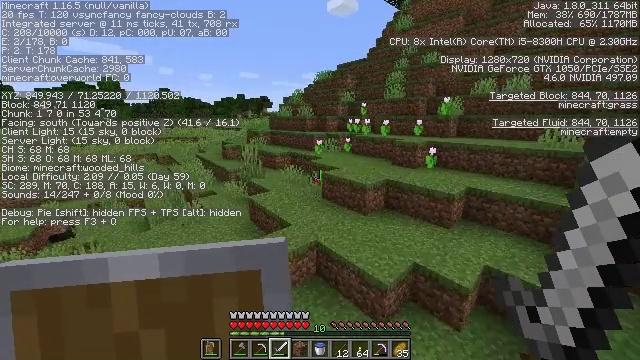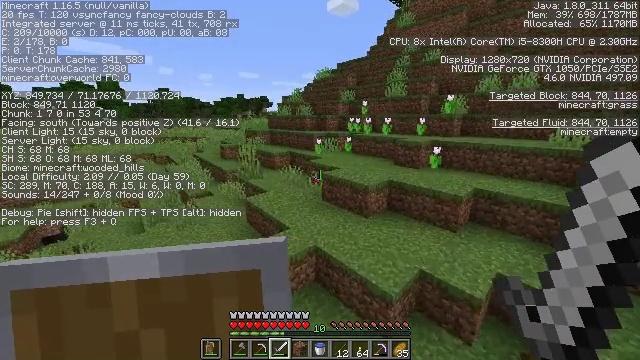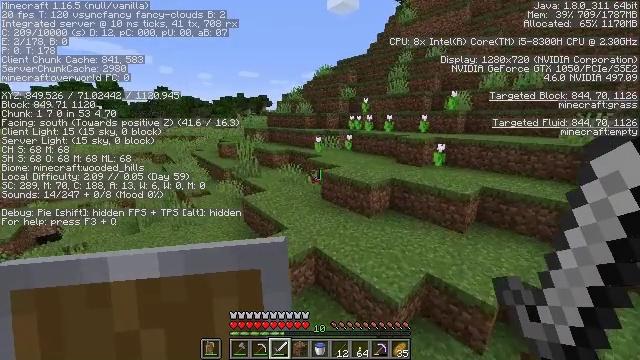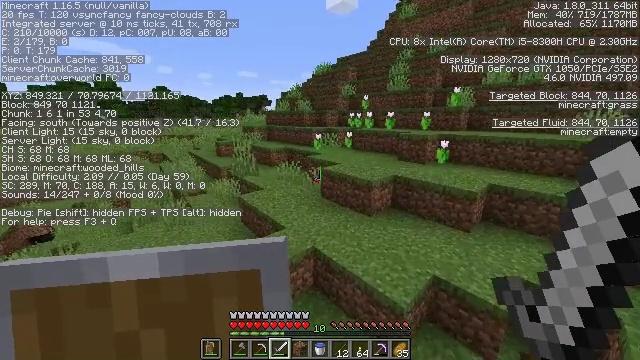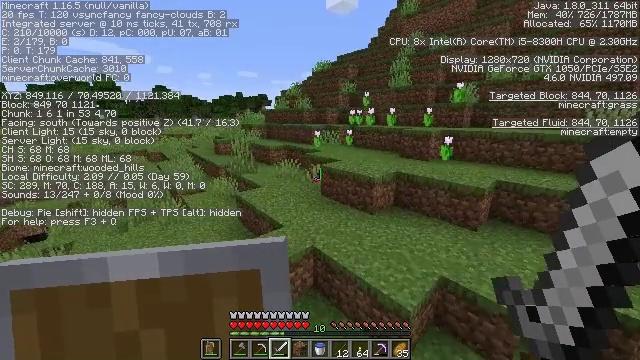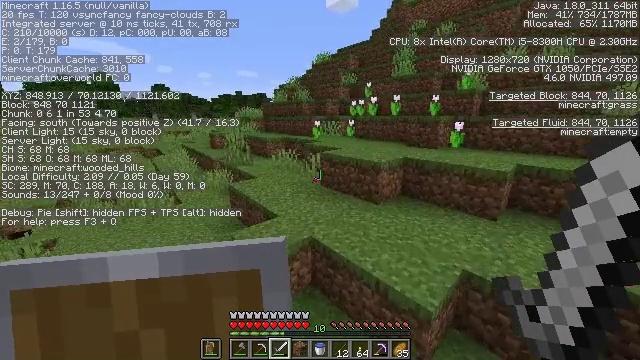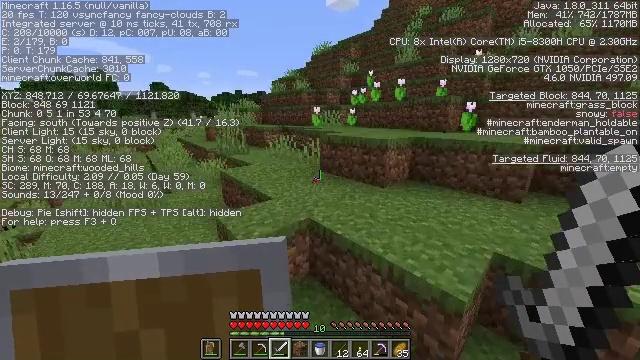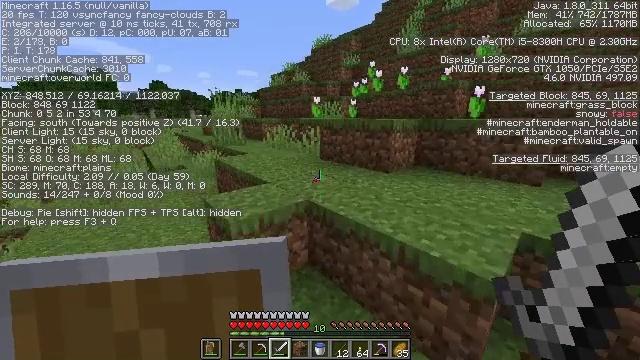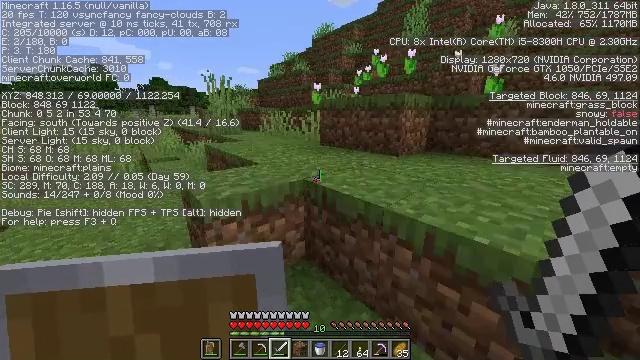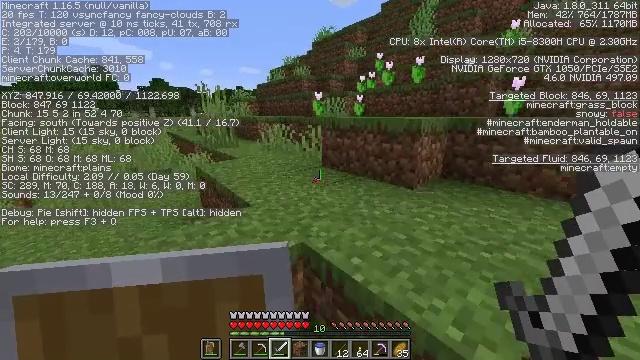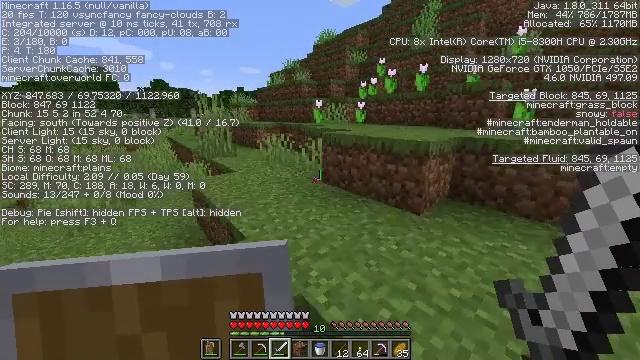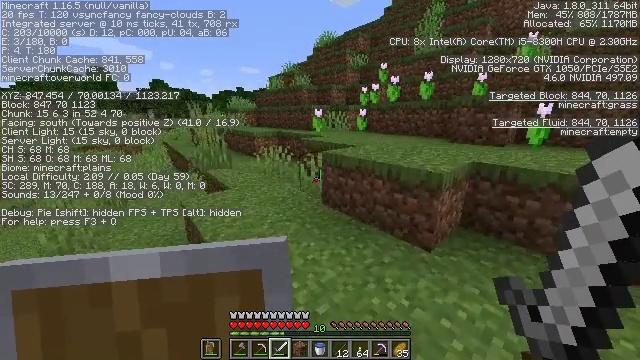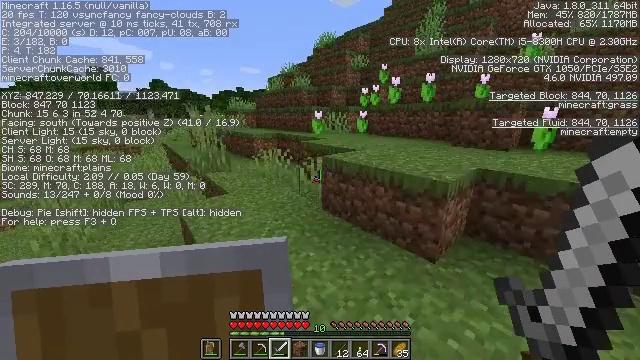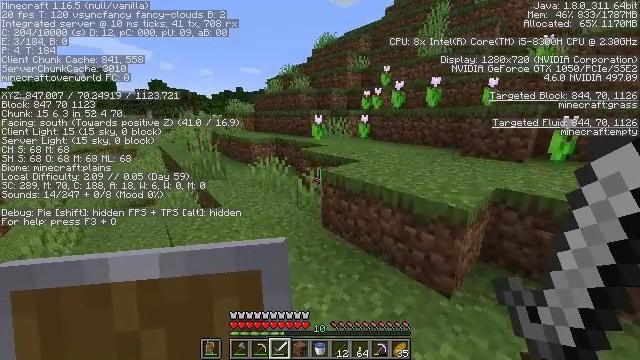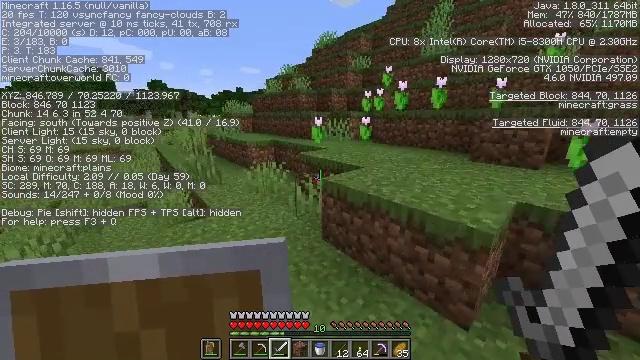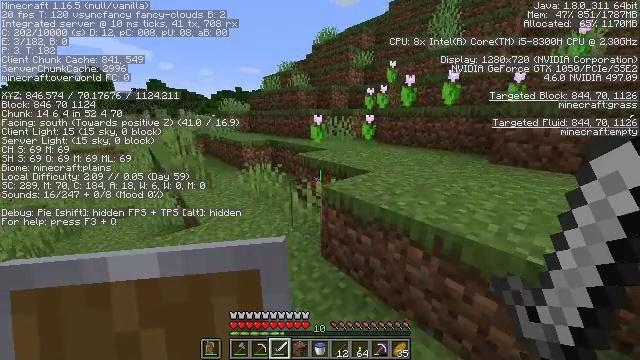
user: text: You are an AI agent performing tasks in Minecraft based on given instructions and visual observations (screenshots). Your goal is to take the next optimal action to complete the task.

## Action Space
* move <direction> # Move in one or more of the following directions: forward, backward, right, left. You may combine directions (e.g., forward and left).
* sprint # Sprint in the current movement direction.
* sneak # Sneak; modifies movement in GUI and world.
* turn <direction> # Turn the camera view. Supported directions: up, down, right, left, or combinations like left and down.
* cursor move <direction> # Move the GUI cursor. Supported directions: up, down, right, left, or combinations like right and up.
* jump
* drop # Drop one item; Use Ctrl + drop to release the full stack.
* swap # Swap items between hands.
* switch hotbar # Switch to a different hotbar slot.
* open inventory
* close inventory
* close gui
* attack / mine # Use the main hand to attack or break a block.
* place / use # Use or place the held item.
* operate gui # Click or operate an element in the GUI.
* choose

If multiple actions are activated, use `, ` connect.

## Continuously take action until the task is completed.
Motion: motion action
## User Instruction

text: Mine the yellow bed to pick it up.
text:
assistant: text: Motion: move forward, sprint, jump
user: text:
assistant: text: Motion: move forward, sprint, jump
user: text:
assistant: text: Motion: move forward, sprint, jump
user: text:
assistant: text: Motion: move forward, sprint, jump
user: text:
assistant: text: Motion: move forward, sprint, jump
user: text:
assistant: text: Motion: move forward, sprint, jump
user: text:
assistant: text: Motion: move forward, sprint, jump
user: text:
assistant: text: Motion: move forward, sprint, jump
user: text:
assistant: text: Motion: move forward, sprint, jump
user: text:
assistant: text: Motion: move forward, sprint, jump
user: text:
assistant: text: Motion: move forward, sprint, jump
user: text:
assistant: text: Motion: move forward, sprint, jump
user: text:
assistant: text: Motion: move forward, sprint, jump
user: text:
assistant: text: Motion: move forward, sprint, jump
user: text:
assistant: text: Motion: move forward, sprint, jump
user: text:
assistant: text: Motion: move forward, sprint, jump
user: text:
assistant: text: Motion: move forward, sprint, jump
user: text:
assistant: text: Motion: move forward, sprint, jump
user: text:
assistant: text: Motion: move forward, sprint, jump
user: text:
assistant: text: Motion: move forward, sprint, jump
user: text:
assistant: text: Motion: move forward, sprint, jump
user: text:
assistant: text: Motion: move forward, sprint, jump
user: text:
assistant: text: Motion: move forward, sprint, jump
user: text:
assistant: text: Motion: move forward, sprint, jump
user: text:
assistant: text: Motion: move forward, sprint, jump
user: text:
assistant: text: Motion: move forward, sprint, jump
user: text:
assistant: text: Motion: move forward, sprint, jump
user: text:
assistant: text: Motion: move forward, sprint, jump
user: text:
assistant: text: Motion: move forward, sprint, jump
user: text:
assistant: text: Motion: move forward, sprint, jump